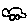
Label: car